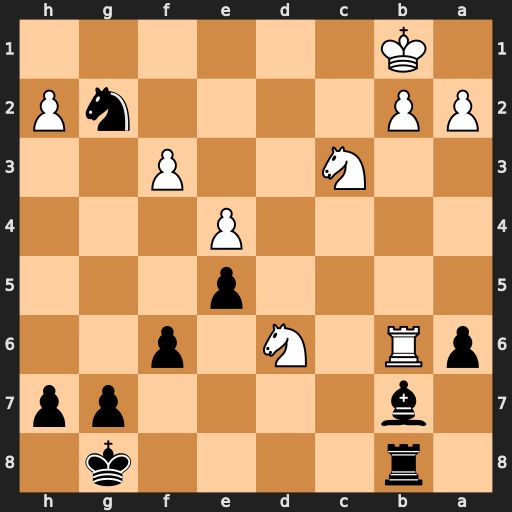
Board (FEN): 1r4k1/1b4pp/pR1N1p2/4p3/4P3/2N2P2/PP4nP/1K6
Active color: b
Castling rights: -
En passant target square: -
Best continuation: Bxe4+ fxe4 Rxb6